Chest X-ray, PA view. Patient: 59 years old, sex F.
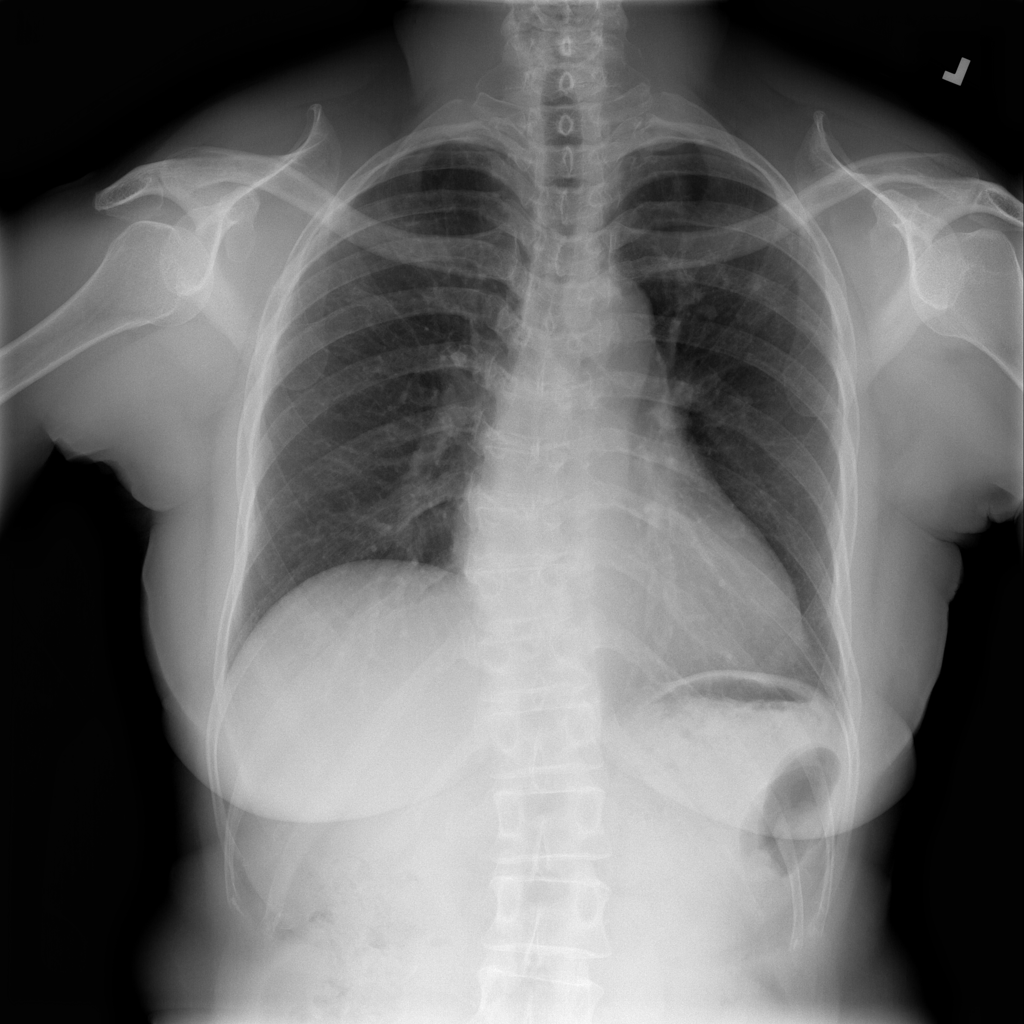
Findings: Fibrosis, Nodule